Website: ulta-beauty
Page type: billing-address
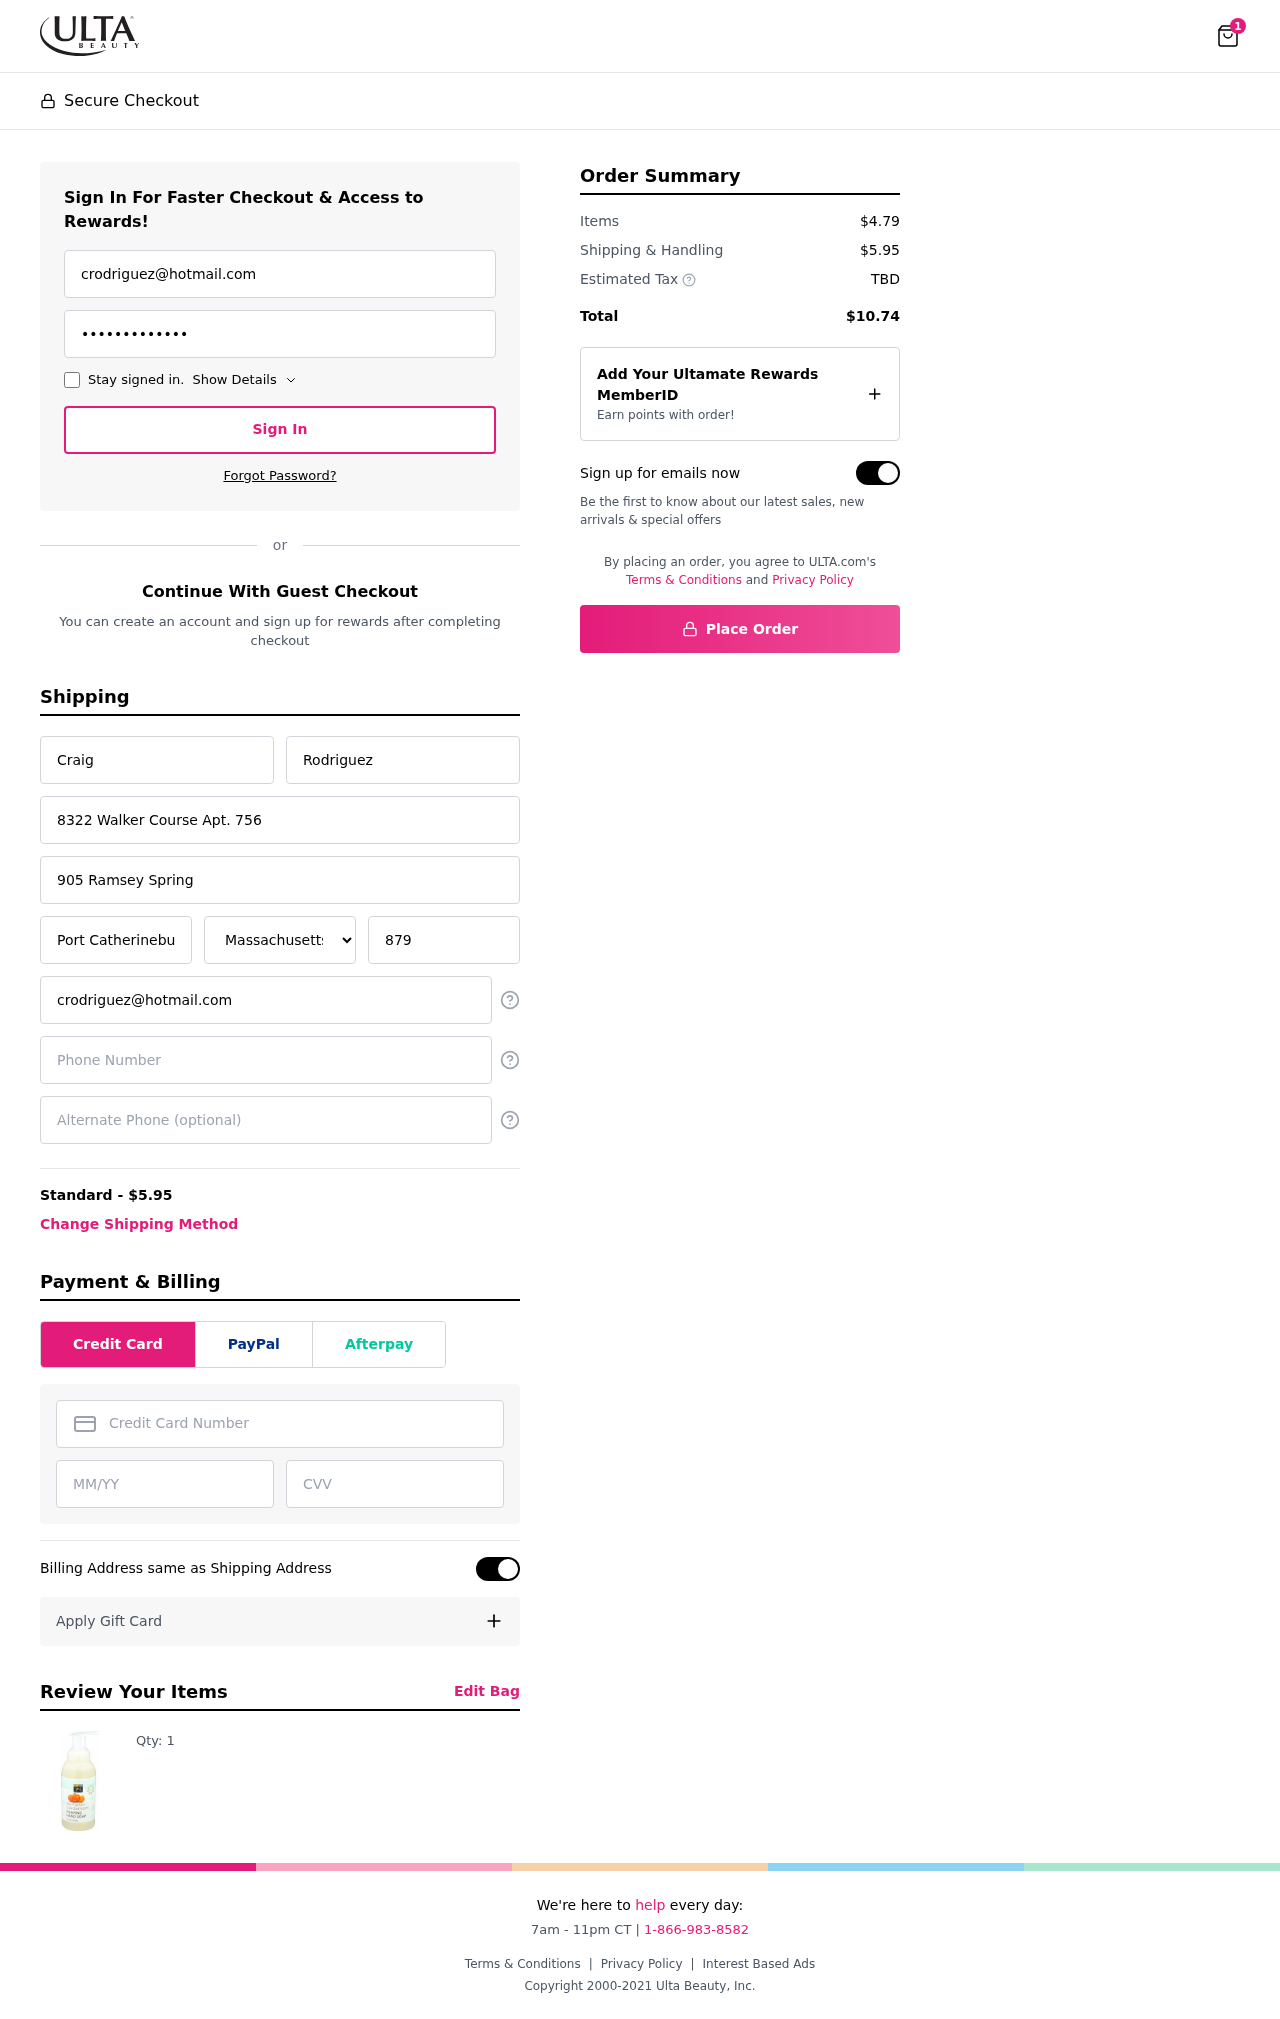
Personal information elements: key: PII_STATE
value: Massachusetts
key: PII_EMAIL
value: crodriguez@hotmail.com
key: PII_FIRSTNAME
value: Craig
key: PII_LASTNAME
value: Rodriguez
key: PII_STREET
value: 8322 Walker Course Apt. 756
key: PII_STREET2
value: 905 Ramsey Spring
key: PII_CITY
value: Port Catherinebury
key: PII_POSTCODE
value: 87995
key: PII_PHONE
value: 6235640730
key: PII_ALT_PHONE
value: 4026793736
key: PII_CARD_NUMBER
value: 3497 0797 3066 343
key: PII_CARD_EXPIRY
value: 09/29
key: PII_CARD_CVV
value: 4919
Product elements: key: PRODUCT1_QUANTITY
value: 1
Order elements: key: ORDER_NUM_ITEMS
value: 1
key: ORDER_SHIPPING_COST
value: $5.95
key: ORDER_SUBTOTAL
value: $4.79
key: ORDER_TOTAL
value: $10.74